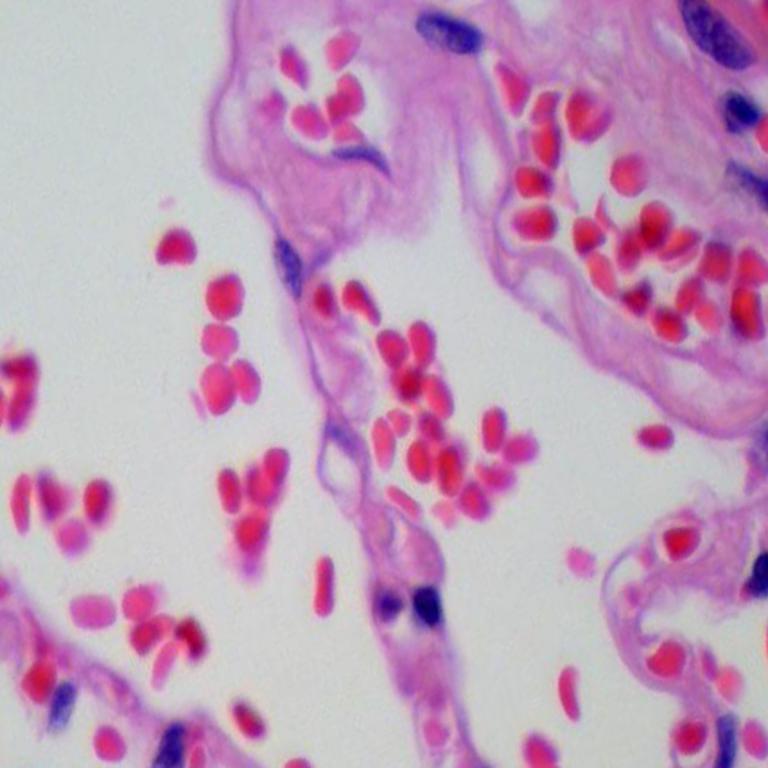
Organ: lung
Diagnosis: benign